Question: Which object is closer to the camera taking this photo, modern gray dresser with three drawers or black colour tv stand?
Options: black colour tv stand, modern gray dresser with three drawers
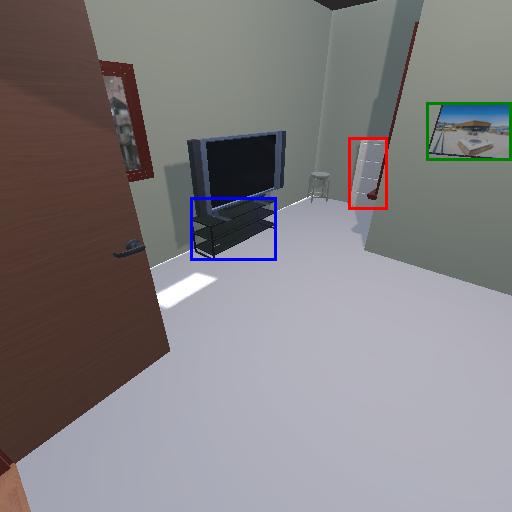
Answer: black colour tv stand